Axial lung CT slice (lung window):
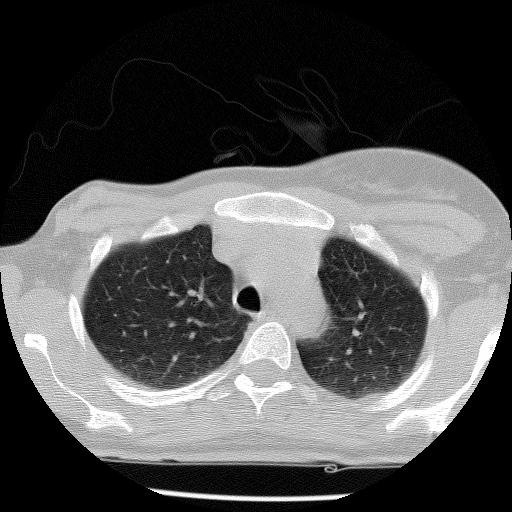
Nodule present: no